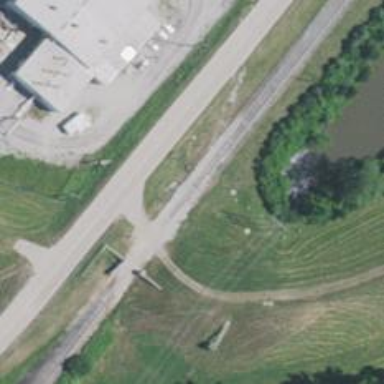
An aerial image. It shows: Railway spur service.